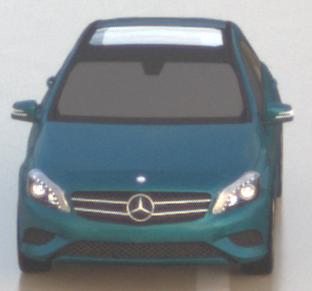
Make: Mercedes-Benz
Model: A 180
Detailed model: A-Class (176)
Model produced from: 2012/09
Model produced until: 2015/07
Doors: 5
Color: blue
Road condition: wet road
Daytime: sunrise or sunset
Contrast: medium contrast